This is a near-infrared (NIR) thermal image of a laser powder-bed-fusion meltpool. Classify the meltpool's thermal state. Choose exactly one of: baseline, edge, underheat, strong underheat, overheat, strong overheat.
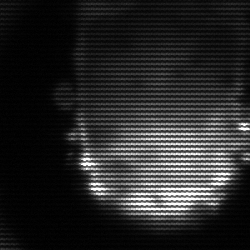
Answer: baseline